Question: Count the number of objects in the diagram.
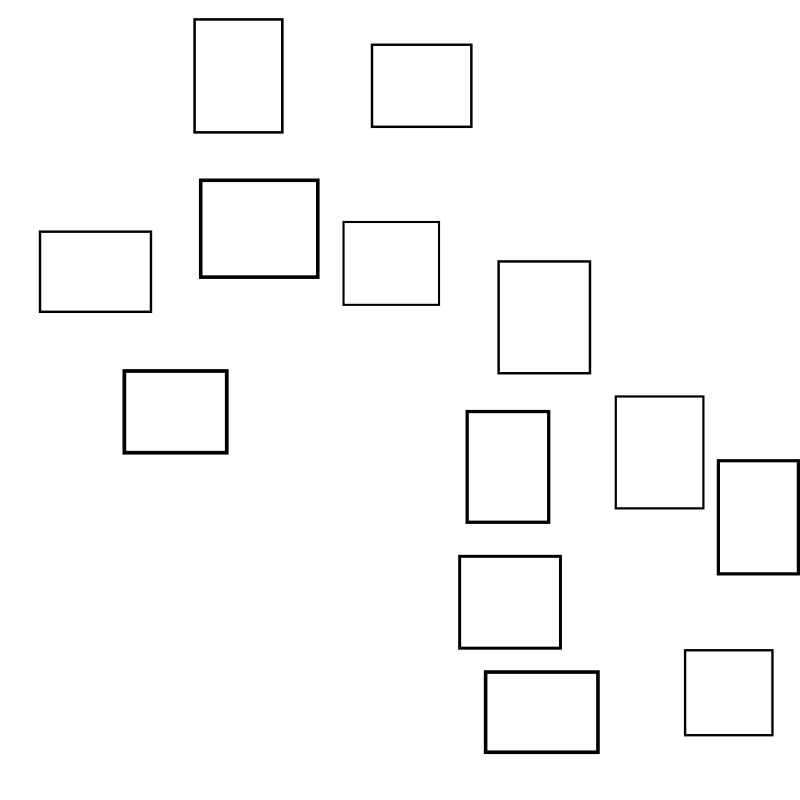
Answer: 13